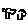
Label: tree